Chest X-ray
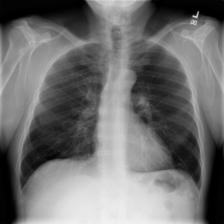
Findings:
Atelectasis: negative
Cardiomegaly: negative
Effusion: negative
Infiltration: negative
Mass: negative
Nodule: negative
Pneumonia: negative
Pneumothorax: negative
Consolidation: negative
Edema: negative
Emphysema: negative
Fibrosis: negative
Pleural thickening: negative
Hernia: negative